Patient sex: M
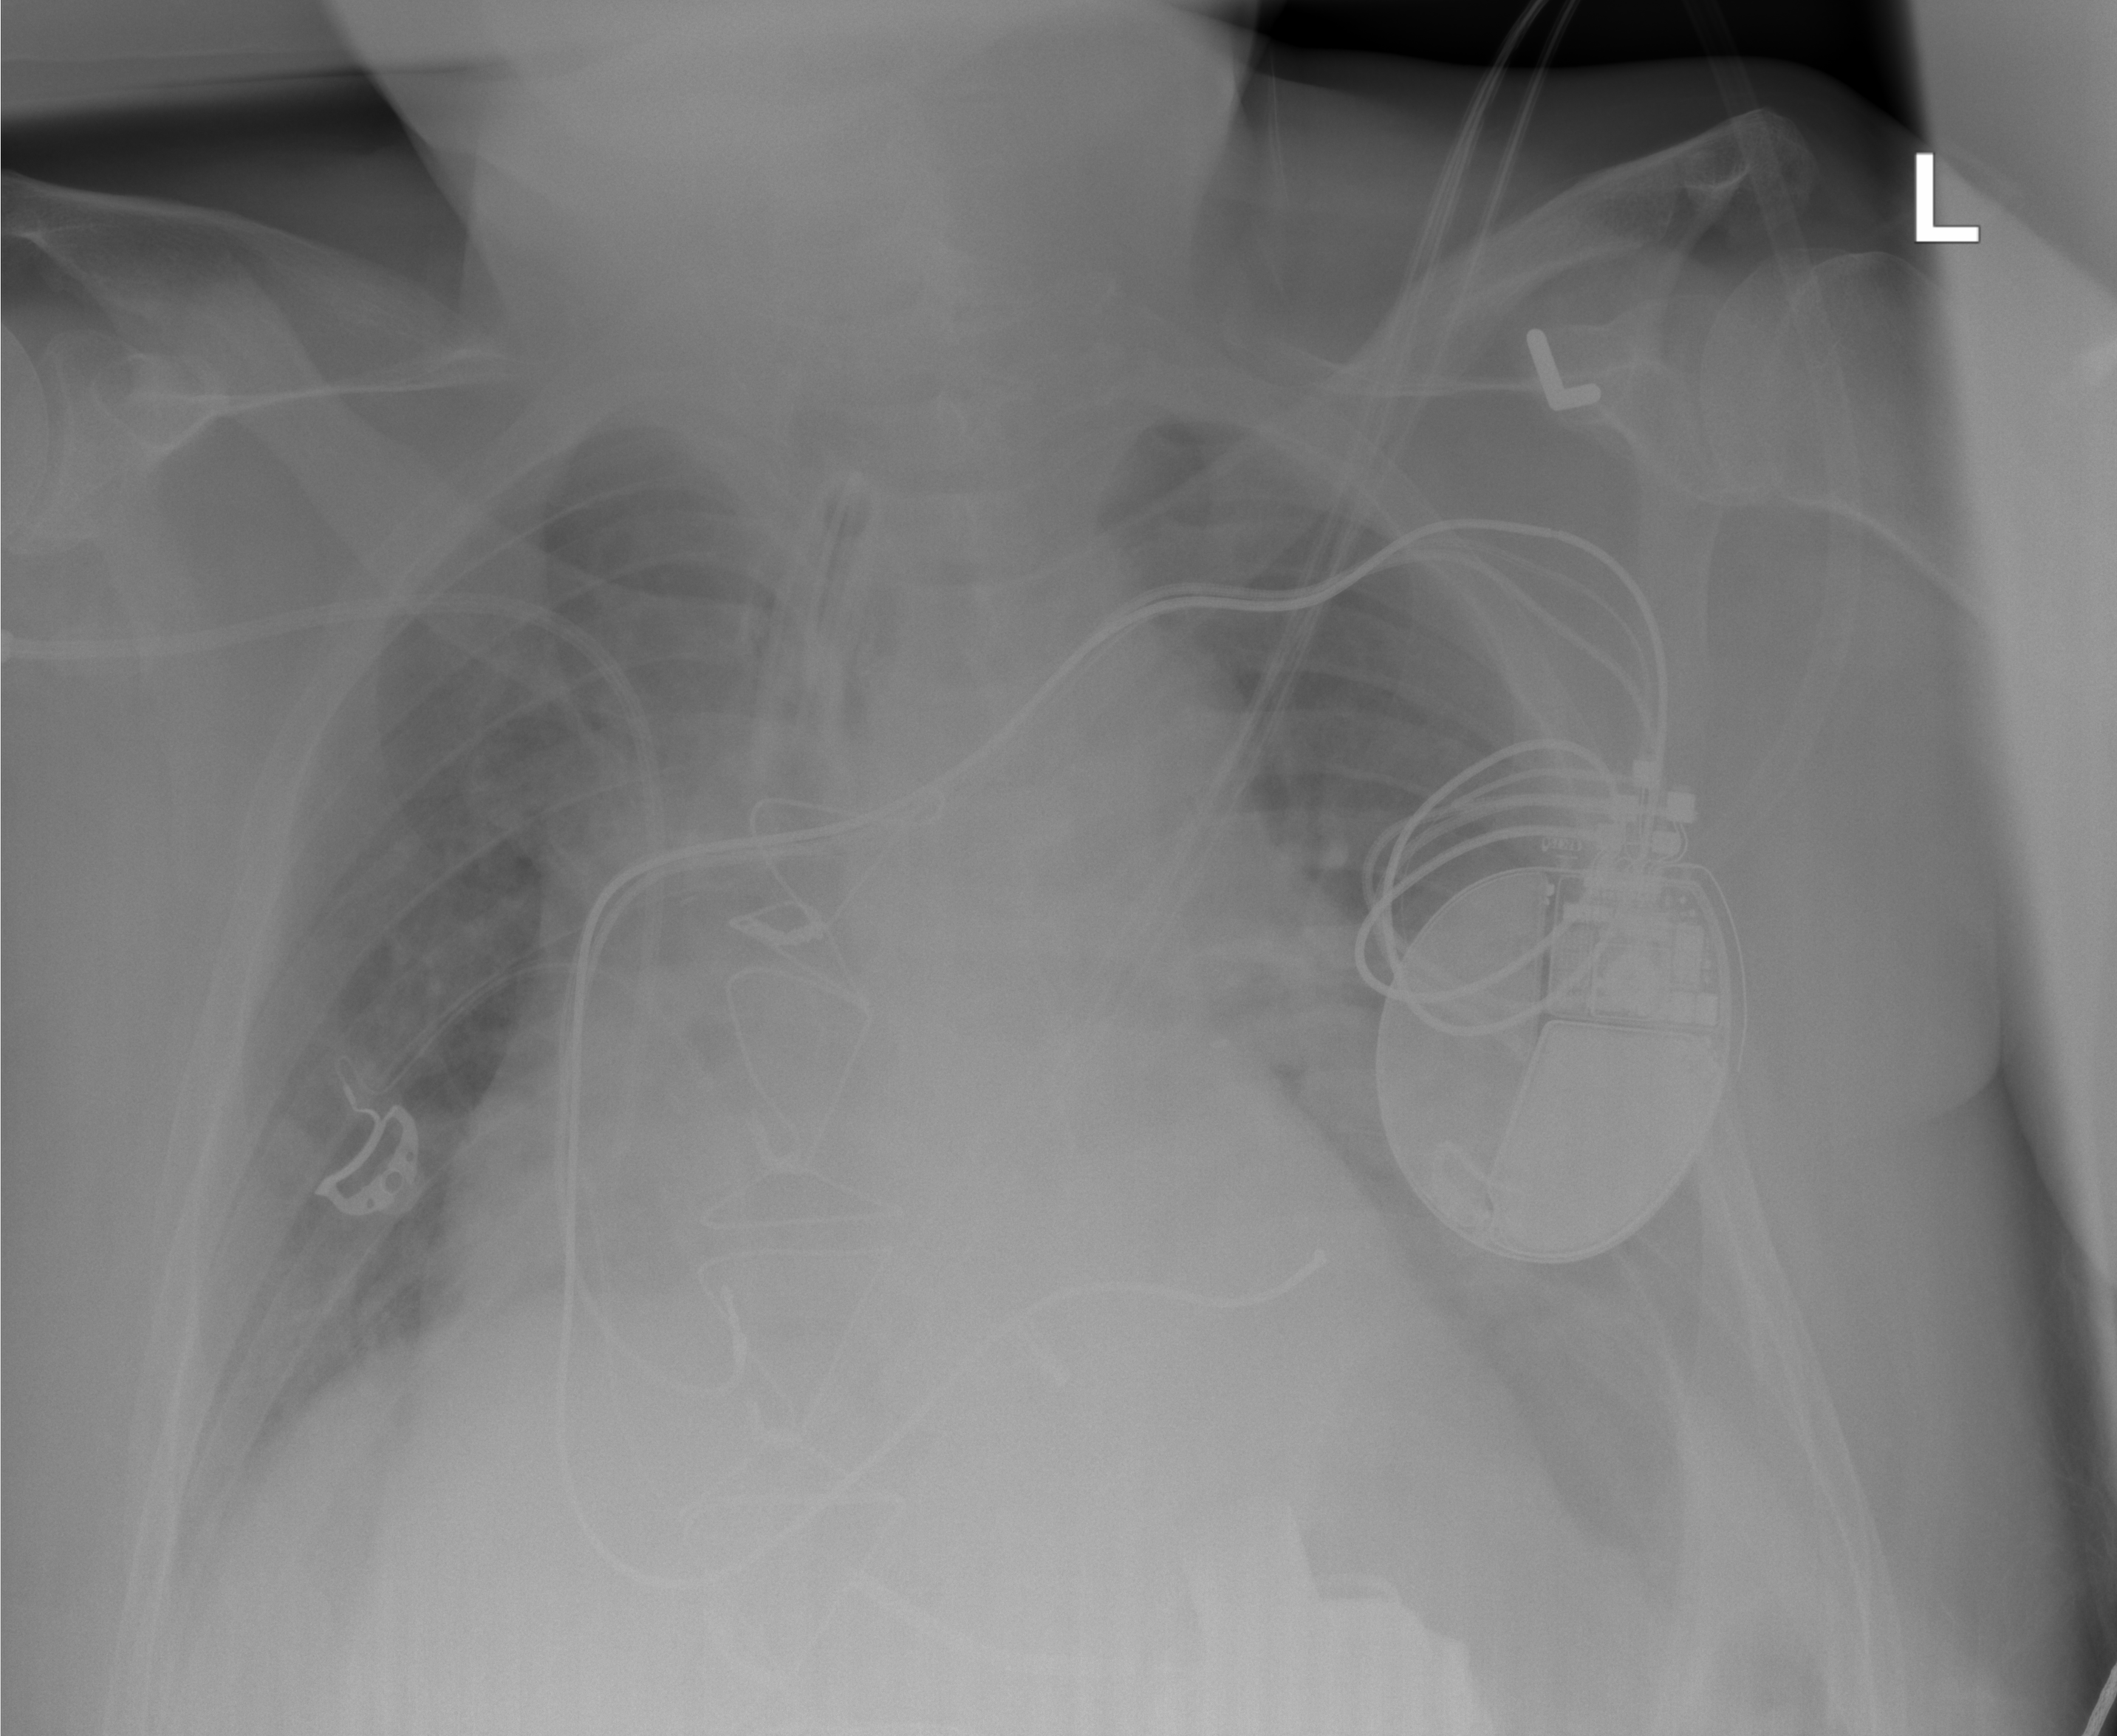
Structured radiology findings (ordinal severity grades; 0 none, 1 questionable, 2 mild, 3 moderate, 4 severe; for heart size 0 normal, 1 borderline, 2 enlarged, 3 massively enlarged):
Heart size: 3
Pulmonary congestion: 2
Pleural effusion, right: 2
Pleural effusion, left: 2
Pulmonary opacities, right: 0
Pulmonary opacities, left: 0
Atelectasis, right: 2
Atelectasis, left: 2